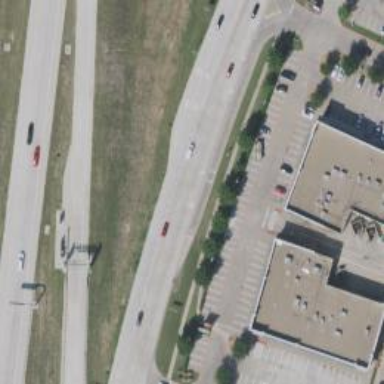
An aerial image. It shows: Secondary road with frontage road.